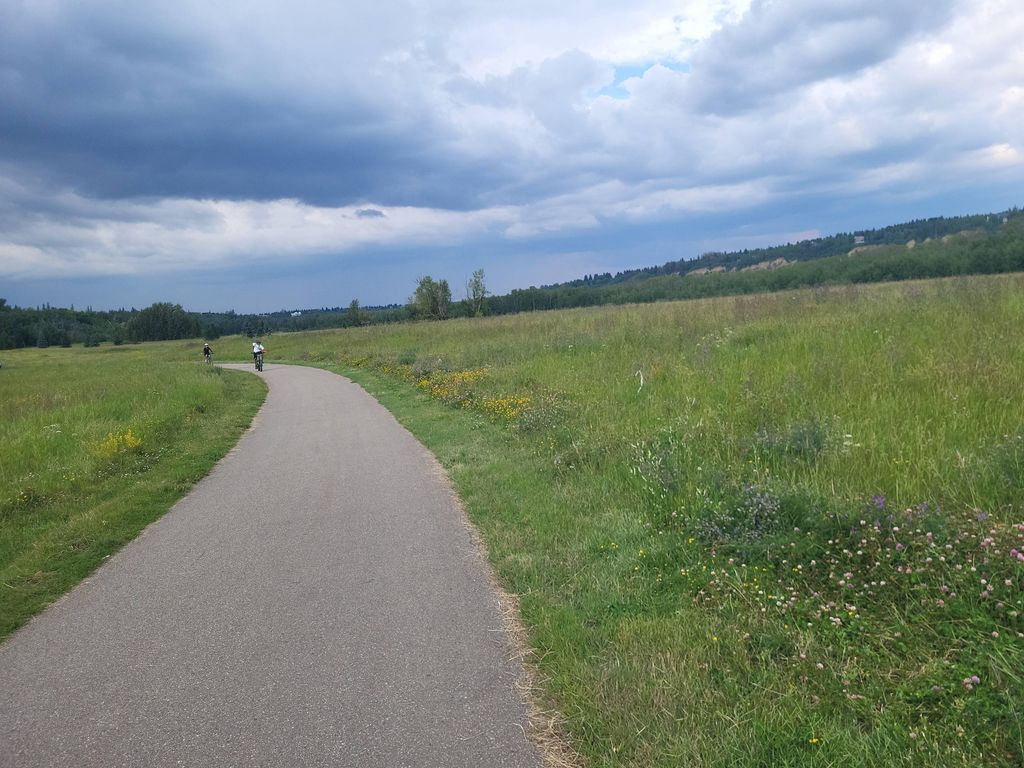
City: edmonton